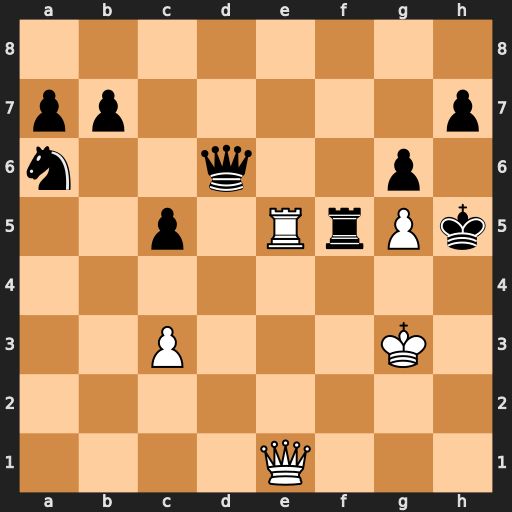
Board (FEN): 8/pp5p/n2q2p1/2p1RrPk/8/2P3K1/8/4Q3
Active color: w
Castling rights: -
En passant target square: -
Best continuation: Qh1+ Kxg5 Qh4#